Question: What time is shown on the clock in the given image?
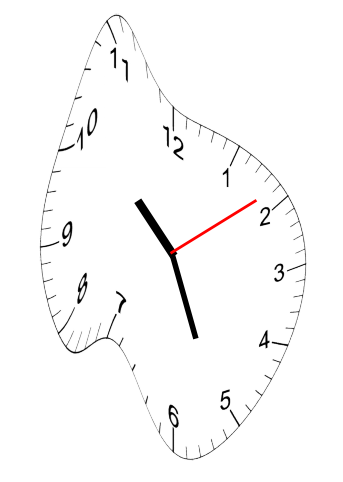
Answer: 10:26:09